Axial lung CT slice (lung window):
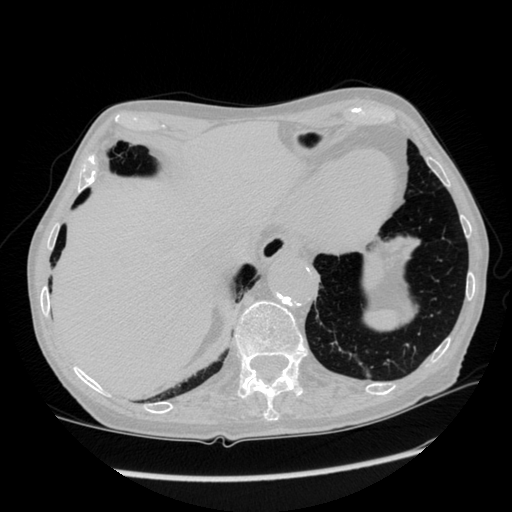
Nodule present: no